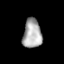
Tissue: lung
Cell type: Endothelial cells
Senescence score: 0.5766
Nuclear area (px): 532
Mean DAPI intensity: 171.645